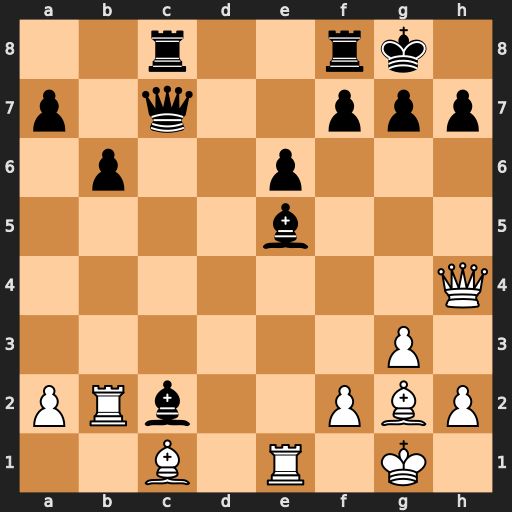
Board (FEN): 2r2rk1/p1q2ppp/1p2p3/4b3/7Q/6P1/PRb2PBP/2B1R1K1
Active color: w
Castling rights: -
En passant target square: -
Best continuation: Rxc2 Qxc2 Be4 Qxe4 Qxe4